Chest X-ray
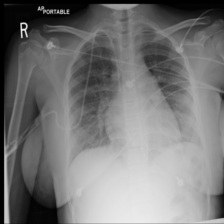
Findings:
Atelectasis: negative
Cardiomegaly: negative
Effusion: negative
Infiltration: negative
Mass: negative
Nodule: negative
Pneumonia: negative
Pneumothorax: negative
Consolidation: negative
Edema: negative
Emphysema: negative
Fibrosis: negative
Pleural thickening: negative
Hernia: negative